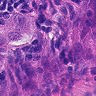
Metastatic tissue present: yes